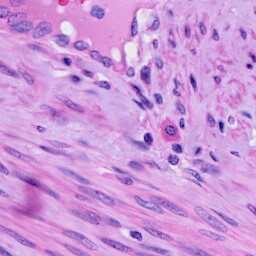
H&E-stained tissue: Cervix